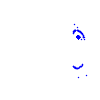
Particle: pion